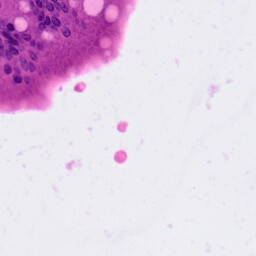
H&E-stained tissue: Pancreatic